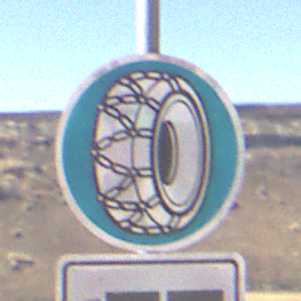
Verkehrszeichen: SchneekettenVorgeschrieben
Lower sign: HinweisDurchSinnbild16
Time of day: Midday
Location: Outdoor (Nature)
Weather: Clear
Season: NotSpecified
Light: Natural